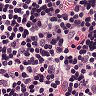
Metastatic tissue present: no